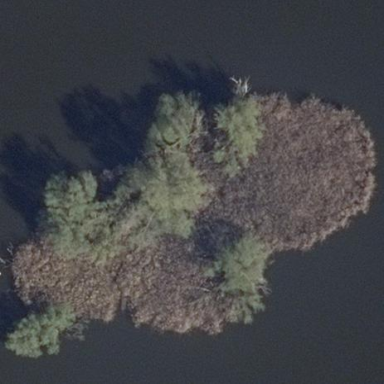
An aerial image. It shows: Islet surrounded by woodland.